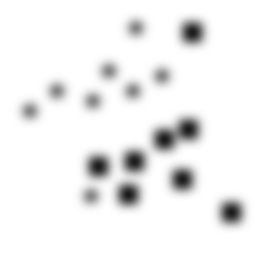
Squares: 8
Triangles: 0
Stars: 8
Total shapes: 16